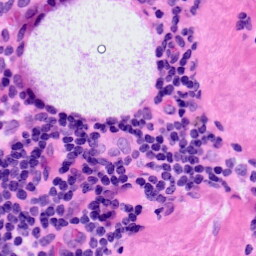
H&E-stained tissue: LymphNode